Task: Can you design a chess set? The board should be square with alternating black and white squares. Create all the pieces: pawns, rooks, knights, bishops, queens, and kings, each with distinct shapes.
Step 473:
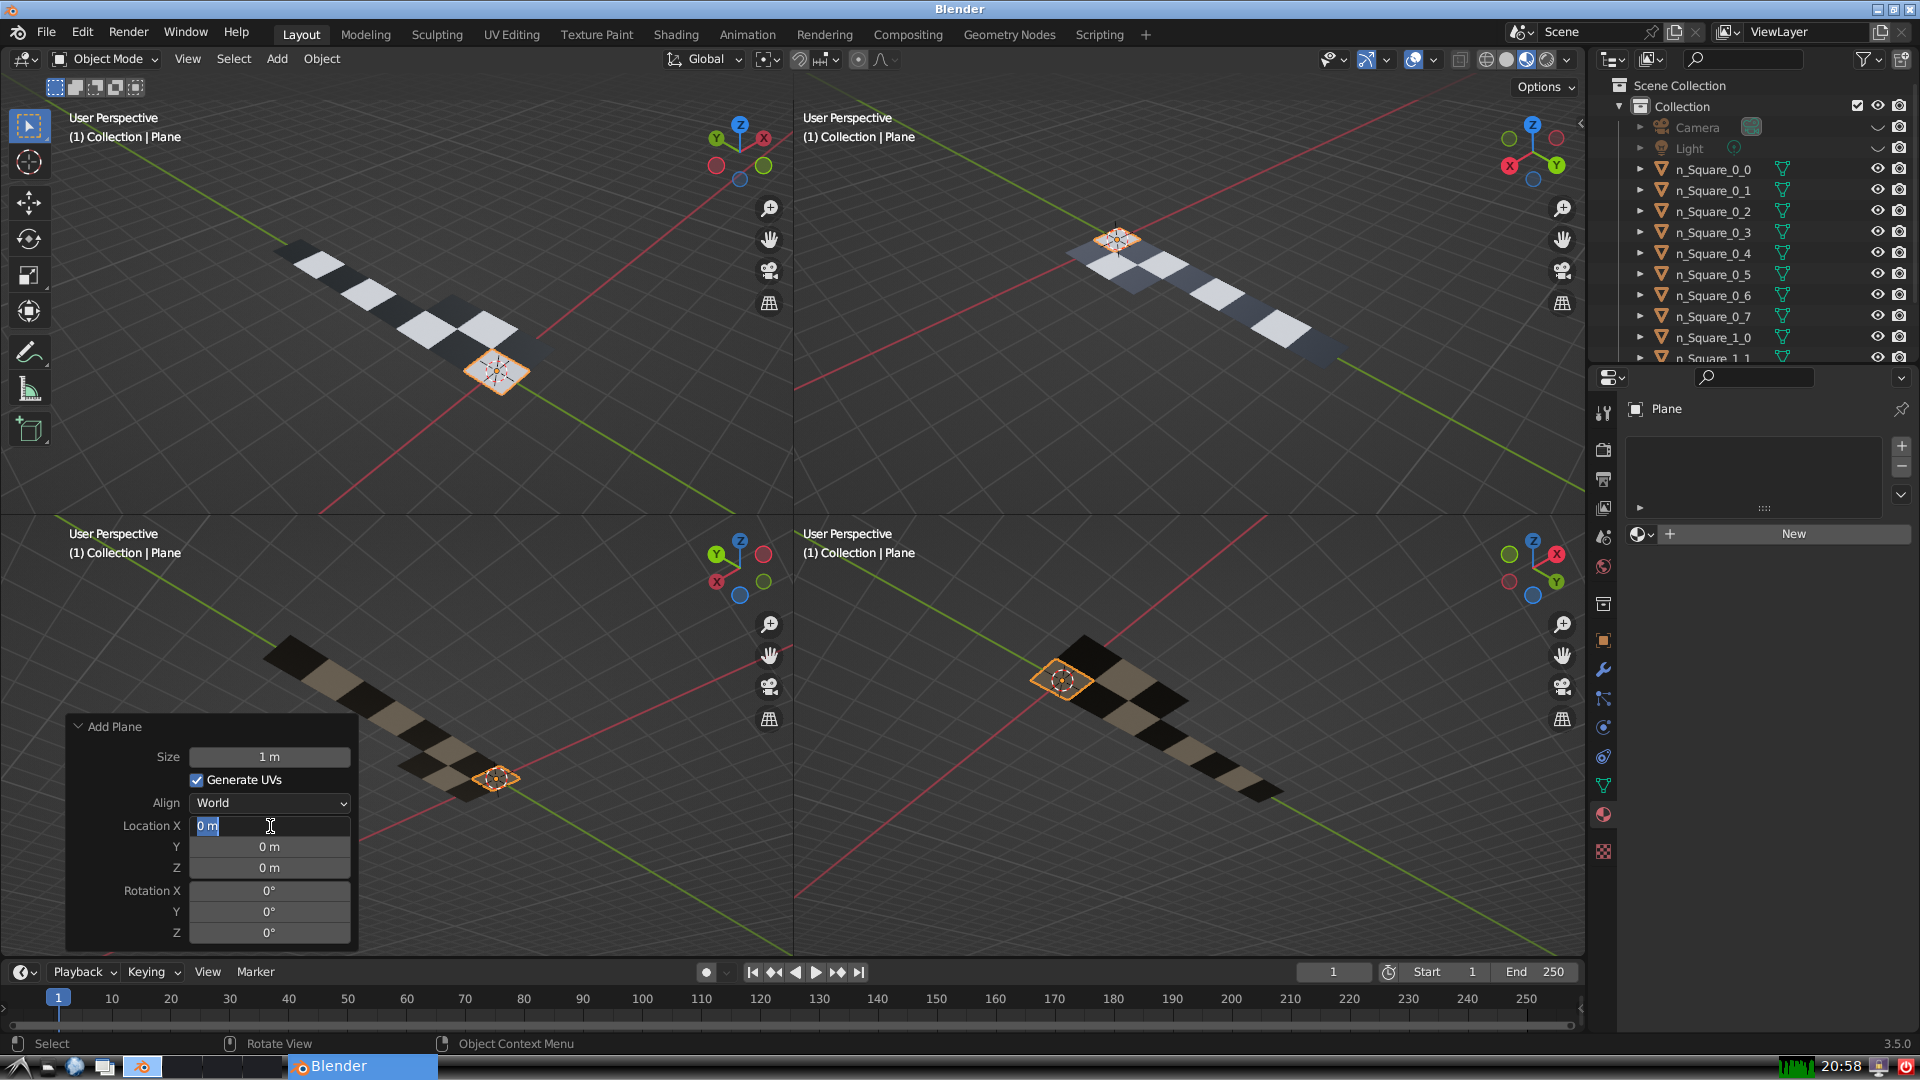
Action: input_text: 1.0